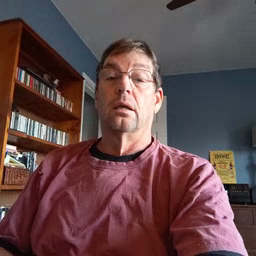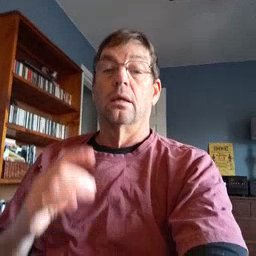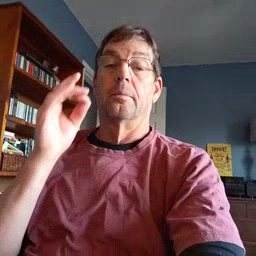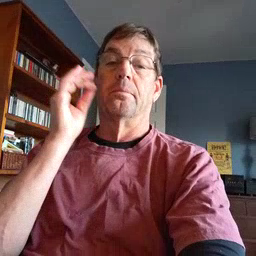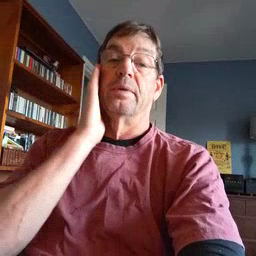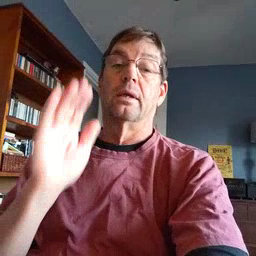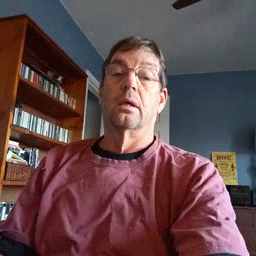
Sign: bee